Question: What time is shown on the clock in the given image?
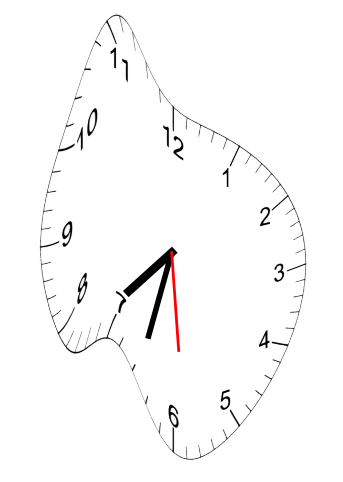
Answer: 07:32:29